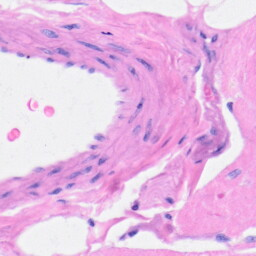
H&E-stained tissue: Heart